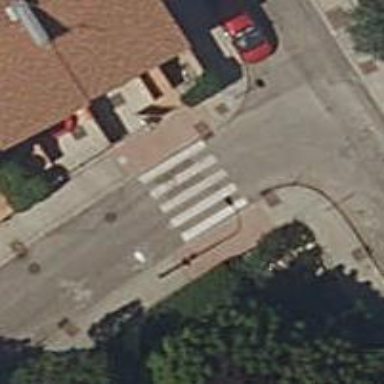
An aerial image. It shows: Uncontrolled road crossing with markings.